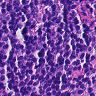
Metastatic tissue present: no